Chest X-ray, PA view. Patient: 29 years old, sex F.
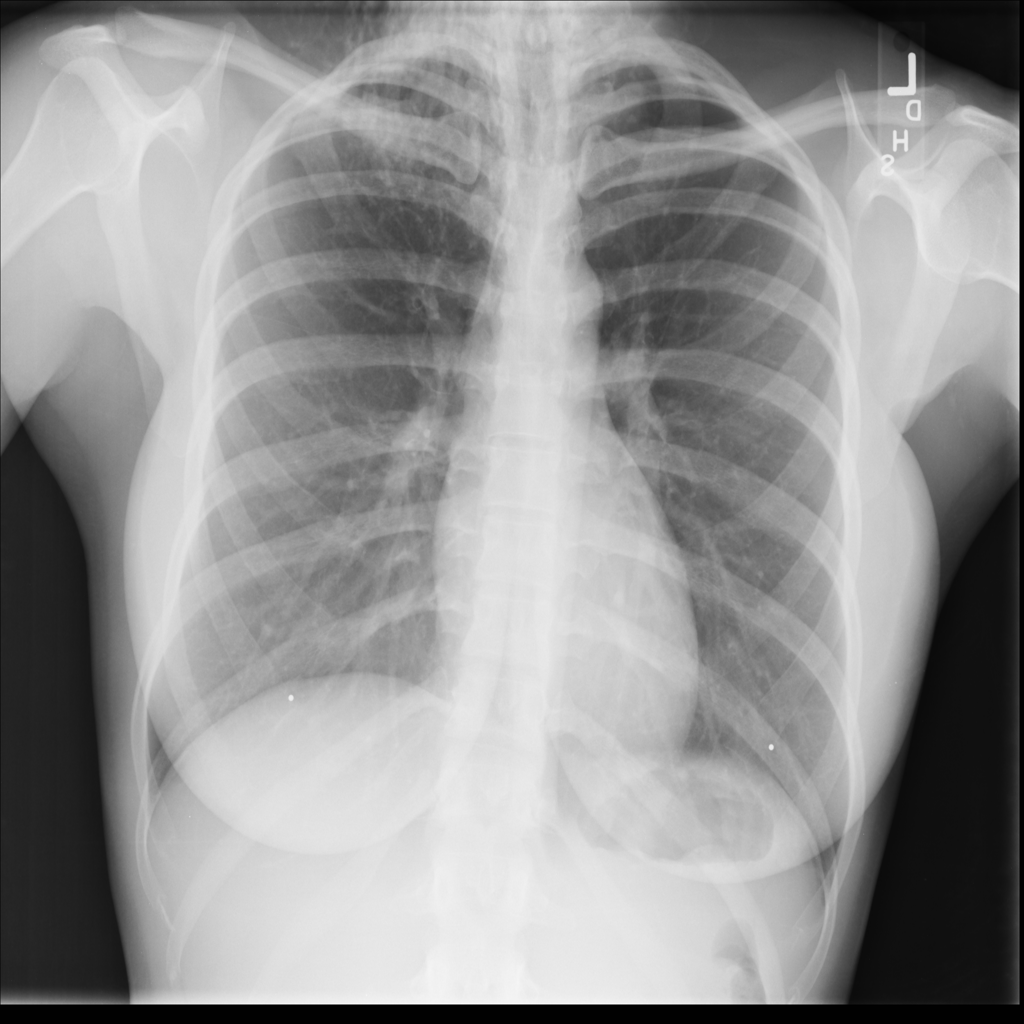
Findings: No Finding